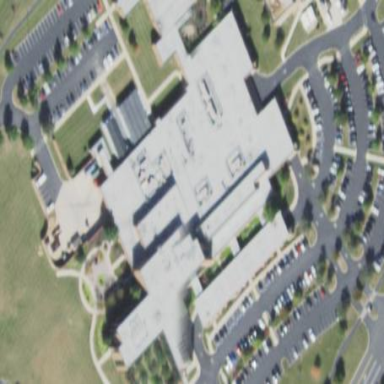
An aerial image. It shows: Hospital building.